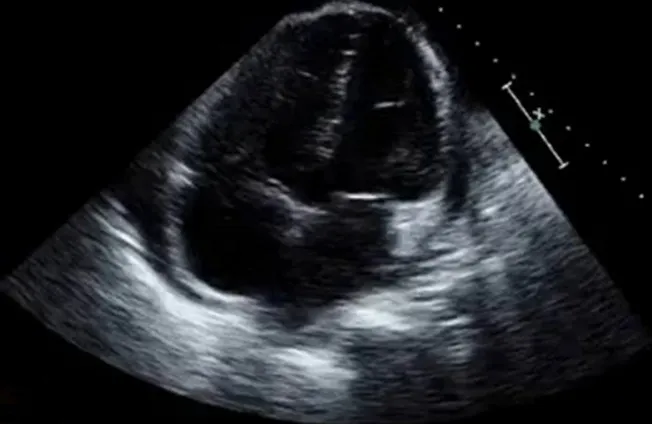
echocardiogram demonstrating circumferential pericardial effusion with thickening of the myocardium of the right ventricular wall.
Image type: radiology (ultrasound)